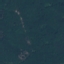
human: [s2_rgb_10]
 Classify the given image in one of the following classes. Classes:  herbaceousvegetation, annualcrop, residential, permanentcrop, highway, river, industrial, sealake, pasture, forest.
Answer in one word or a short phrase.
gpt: Forest